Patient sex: M
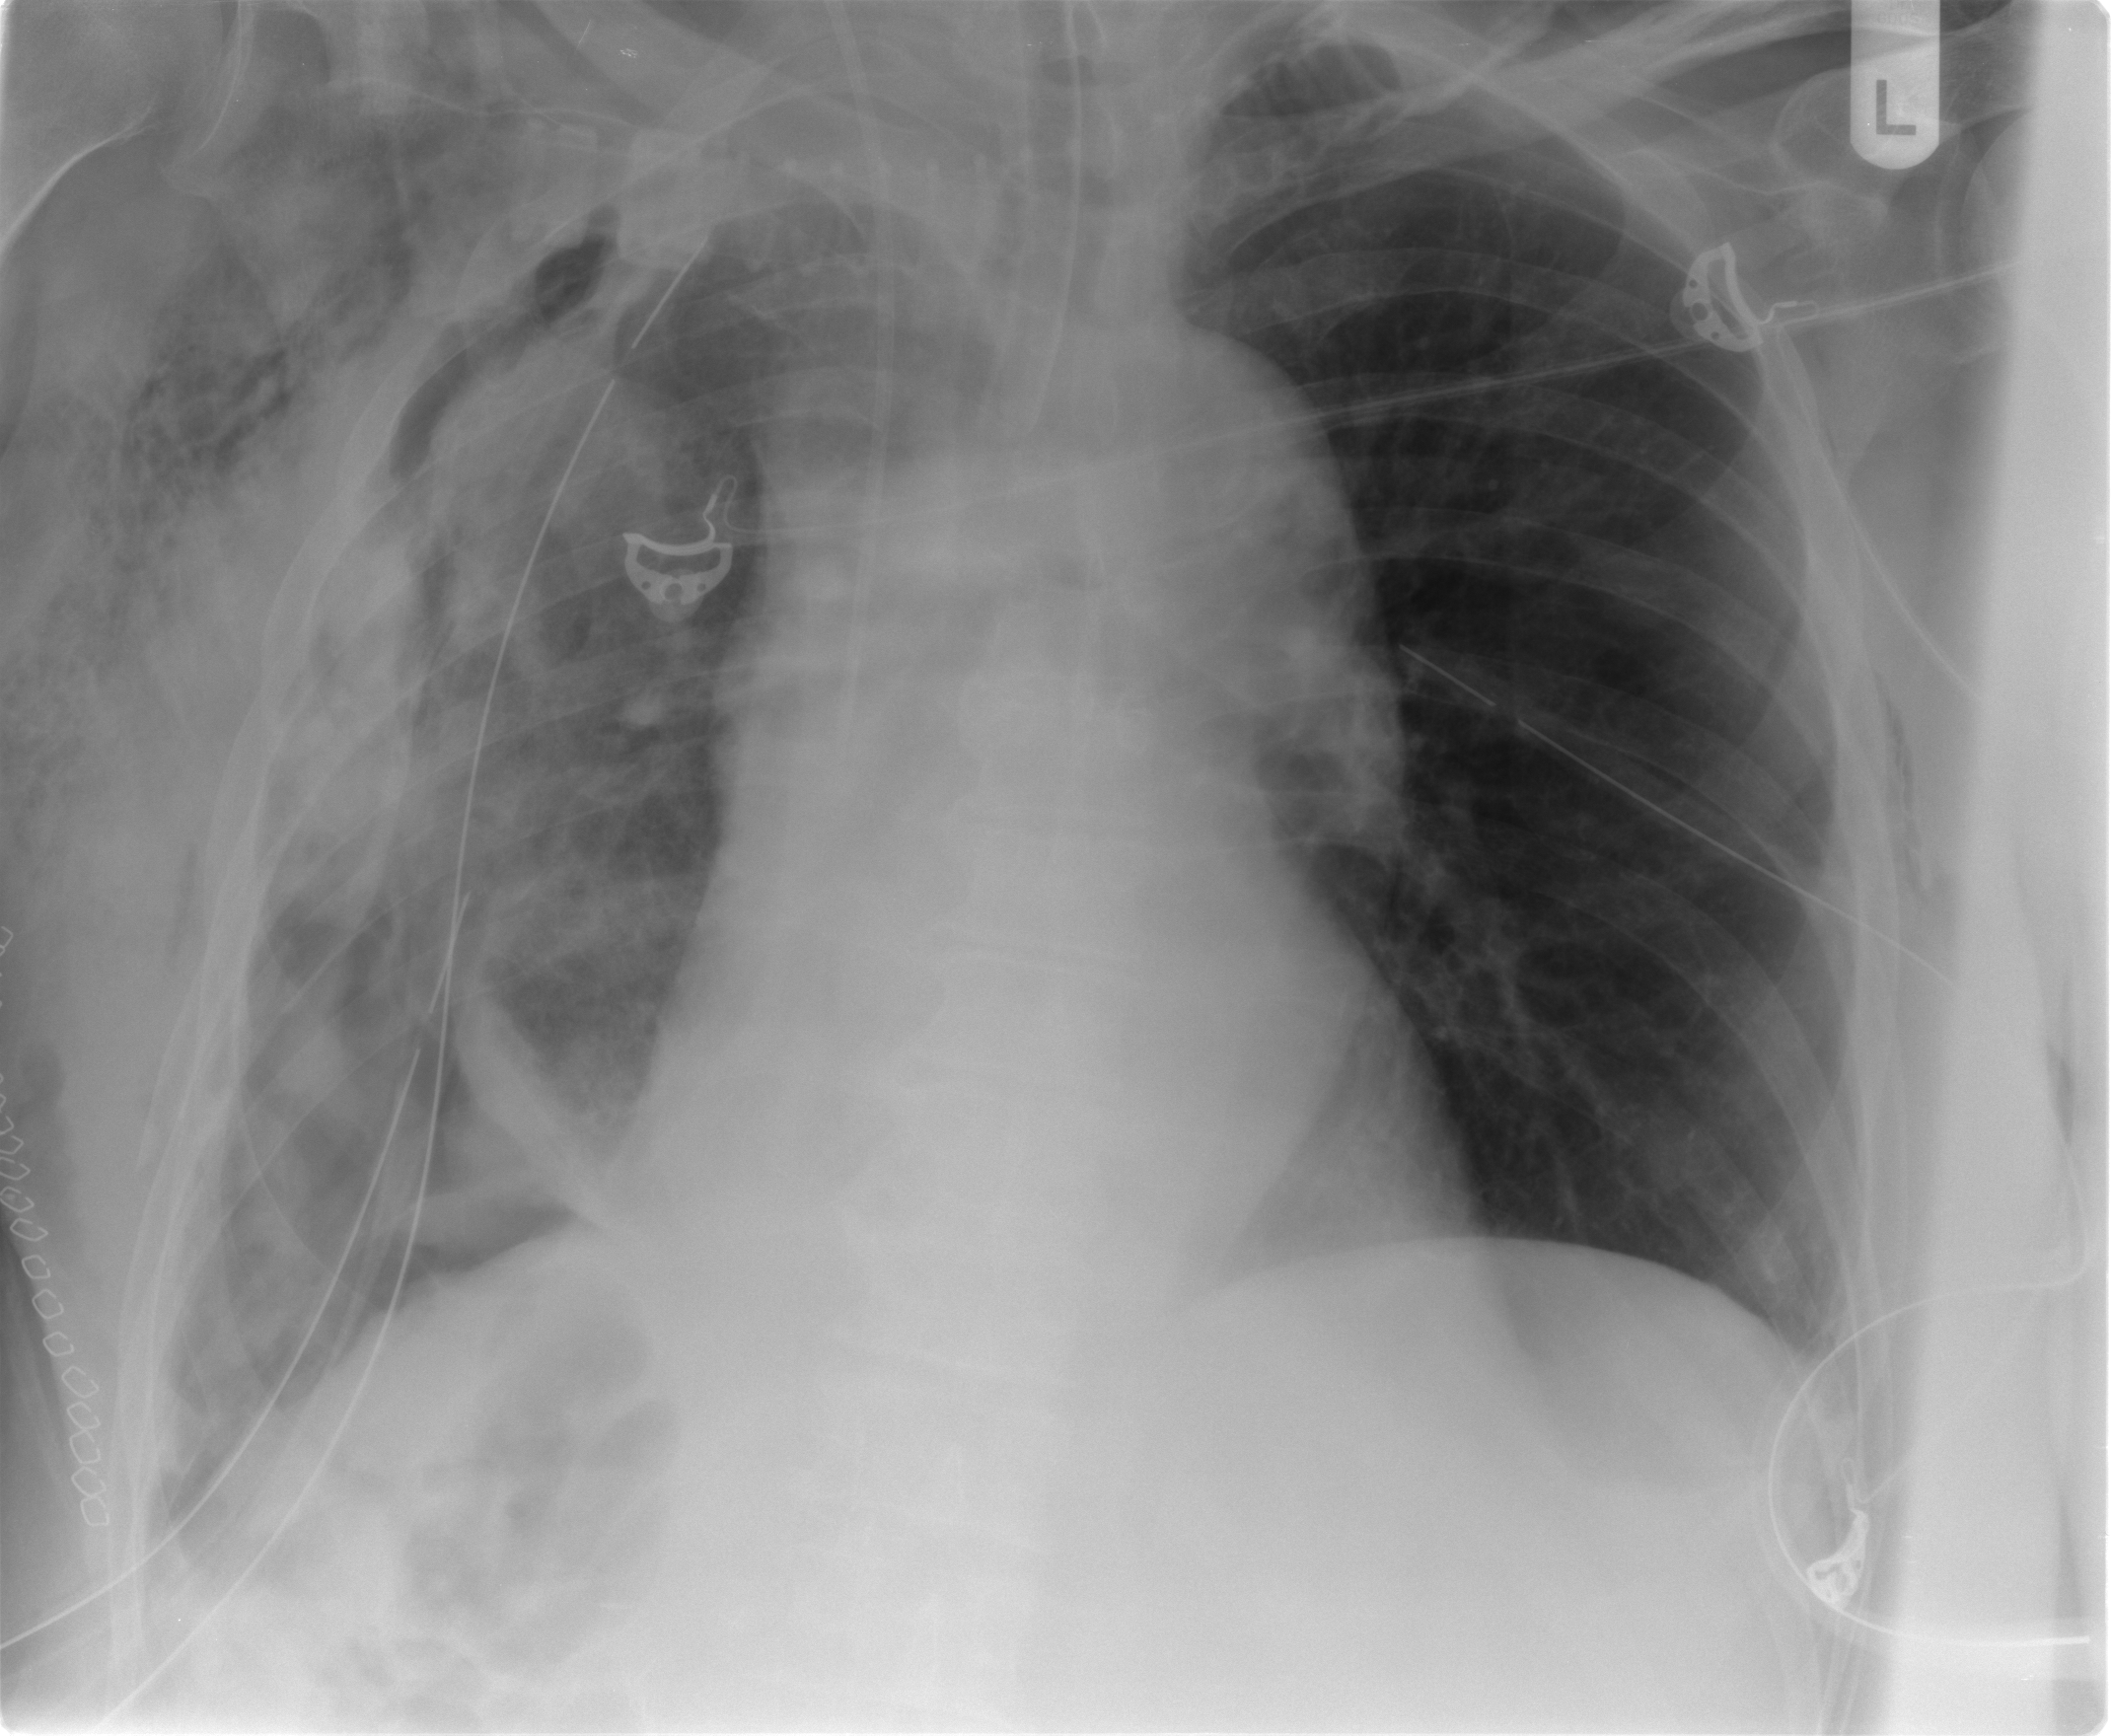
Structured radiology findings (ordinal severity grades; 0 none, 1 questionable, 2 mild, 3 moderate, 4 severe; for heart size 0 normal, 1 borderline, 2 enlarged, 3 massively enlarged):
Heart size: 2
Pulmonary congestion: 2
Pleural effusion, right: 2
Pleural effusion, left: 0
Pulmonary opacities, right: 2
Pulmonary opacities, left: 0
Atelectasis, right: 3
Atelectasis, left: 0